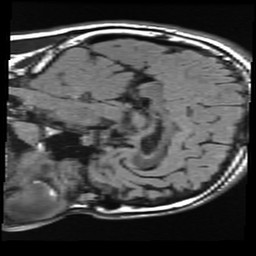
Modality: FLAIR
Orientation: sagittal
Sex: male
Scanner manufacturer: ge
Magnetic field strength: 3 T
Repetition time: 9 s
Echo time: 0.1216 s